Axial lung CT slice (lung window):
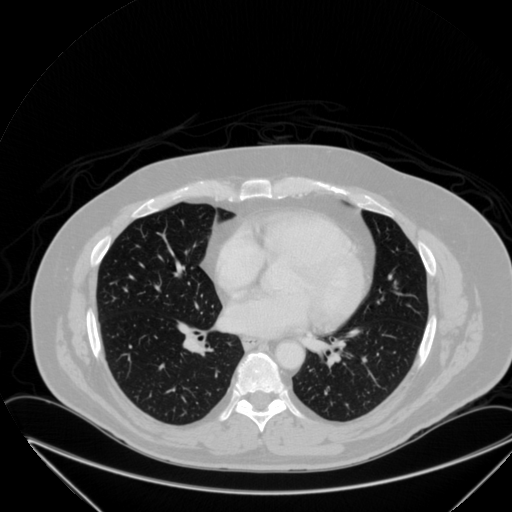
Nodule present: no